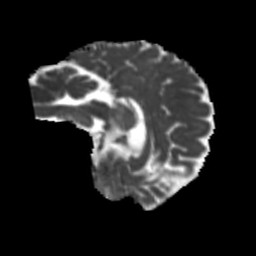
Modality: MD
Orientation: sagittal
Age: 50
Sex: female
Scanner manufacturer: siemens
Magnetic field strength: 3 T
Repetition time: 5.25 s
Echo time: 0.08 s